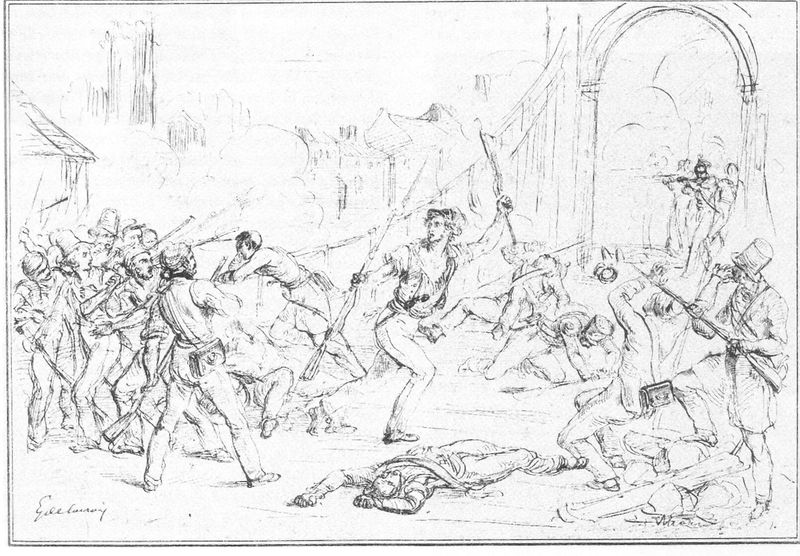
Titel: Le combat au pont d'Arcole, Kampf an der Arcole-Brücke
Künstler: Eugène Delacroix
Standort: Paris
Institution: Musée du Louvre
Schlagwörter: angriff, feder, gruppe, himmel, kampf, kämpfer, körper, mann, weiß, bäume, landschaft, menschen, stadt, bewegung, frankreich, grau, hell, hut, hüte, licht, männer, paris, schwarz, skizze, straße, zeichnung, dach, haus, ansammlung, versammlung, zylinder, bart, mütze, mützen, architektur, arme, leiche, messer, mord, stehen, tod, tot, toter, signatur, häuser, brücke, kirche, boden, mantel, schnur, bauern, schornstein, turm, chaos, beine, liegen, bogen, studie, laufen, mauer, linien, platz, sigantur, ziehen, gewalt, krieg, schlacht, seile, sturm, soldaten, kopftuch, tor, eingang, torbogen, seil, aufruhr, radierung, militär, revolution, schwarzweiß, straßenkampf, straßenszene, säbel, waffen, überfall, aufstand, leichen, soldat, strich, tote, verletzte, waffe, panik, rennen, überschrift, bleistift, tasche, entwurf, menschenmenge, armee, kämpfen, sieg, portal, gewehr, dolch, kolben, lanzen, zentrum, absolutismus, speer, töten, tornister, gewehre, taschen, kupferstich, bau, tit, schießen, zivilisten, gefecht, schuß, vorzeichnung, entwurd, kolonaden, strichzeichnung, verteidigung, bajonett, barrikade, dtadt, toto, fallender, bajonette, barrikaden, bastille, doprf, esterhazy, musketen, zykinder, belagerung, gewähr, schusswaffen, autogramm, partisanen, 1789, 1830